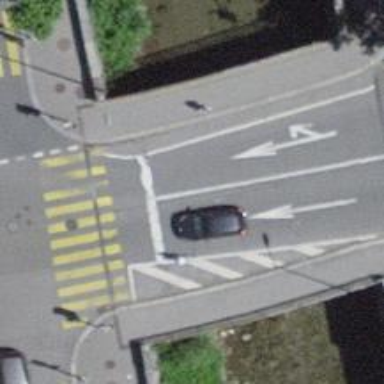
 featuring bridge. There are sidewalks on both sides."